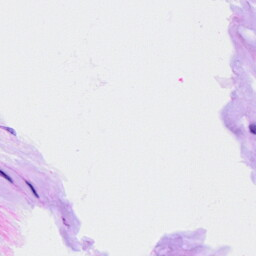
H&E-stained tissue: Ovarian